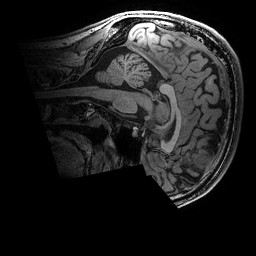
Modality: T1w
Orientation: sagittal
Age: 18
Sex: male
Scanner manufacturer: ge
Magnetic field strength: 3 T
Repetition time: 0.007 s
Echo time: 0.00342 s